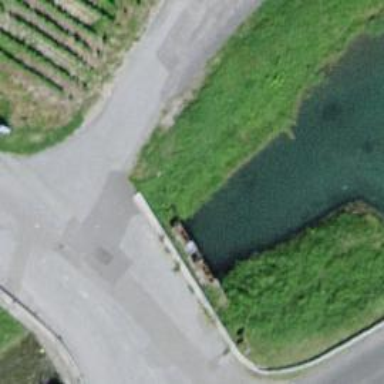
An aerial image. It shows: Sluice gate on the waterway.